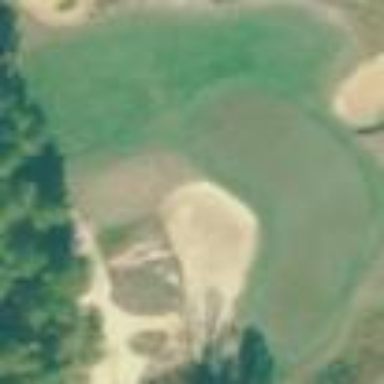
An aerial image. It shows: Golf fairway surrounded by grass.